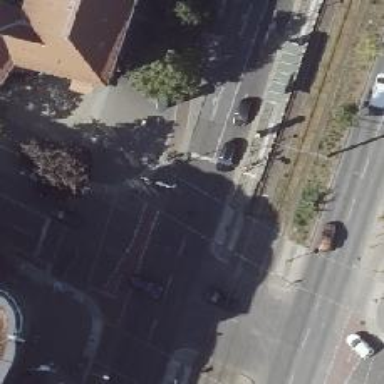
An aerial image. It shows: Road with traffic signals.